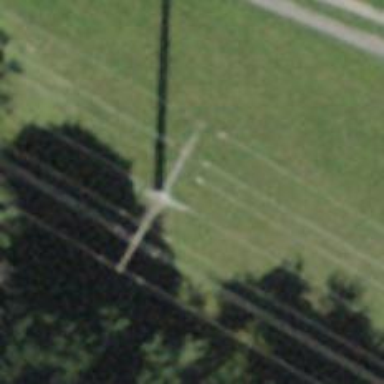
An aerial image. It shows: Power pole.